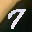
Label: 7